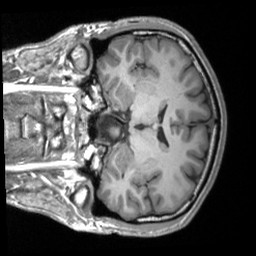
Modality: T1w
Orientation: coronal
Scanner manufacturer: siemens
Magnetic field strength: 3 T
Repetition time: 2 s
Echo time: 0.0023 s